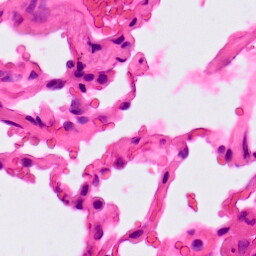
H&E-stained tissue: Lung